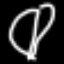
Label: leaf